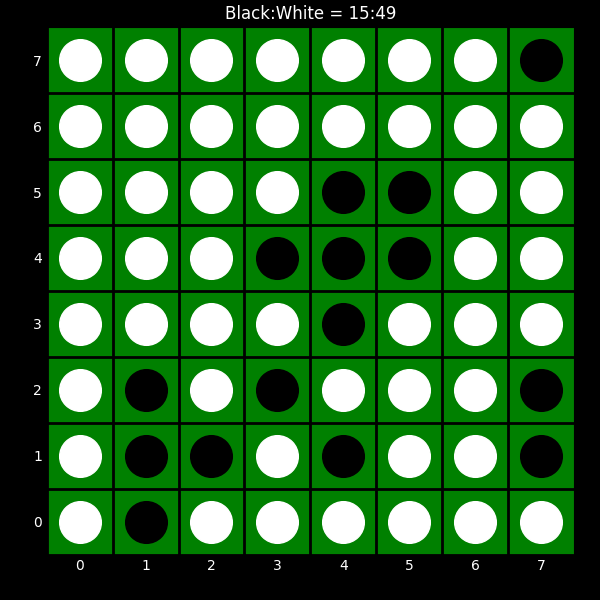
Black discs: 15
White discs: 49